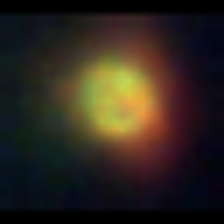
Taxon: NanoPlankton
Group: Other